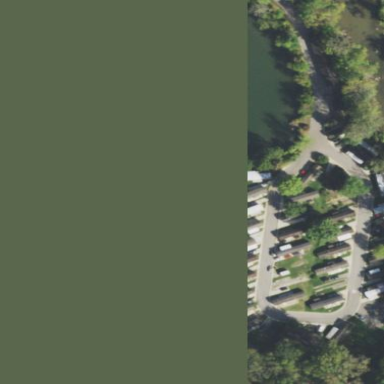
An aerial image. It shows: Residential area that serves as trailer park.